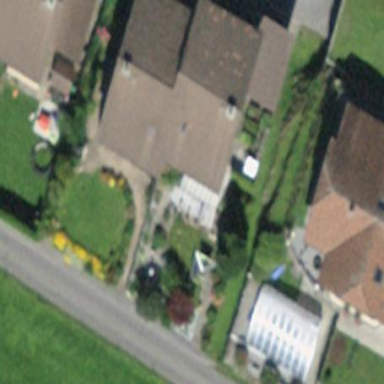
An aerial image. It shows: Semidetached house.